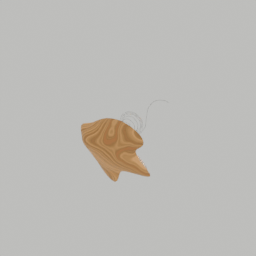
Label: lighting